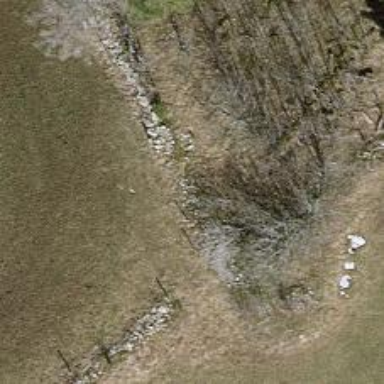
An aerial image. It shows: Wall made of dry stone.